Question: I have few advertisement details with me.i need to display those advertisements like override on each other.while swipe the advertisement need to display the other advertisement which is existed below the current advertisement.

<URL> but didn't get the answer
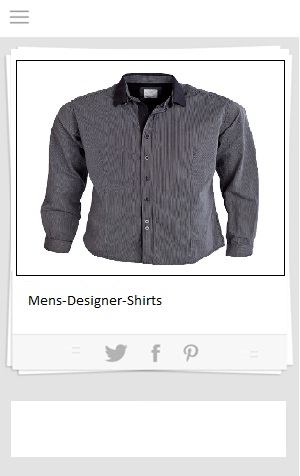
Answer: here is my opinion:
1) a single view contains the top details of your ad
2) make a picture as background of the view, and make it looks like many views override on each other
3) when you detect a gesture means swipe to anther, create a popwindow contains the same layout and same date just as detail view does
4) fill the detail view with other data
PS: if the swipe gesture is aborted, dispose the popwindow and fill the deatil view with origin data